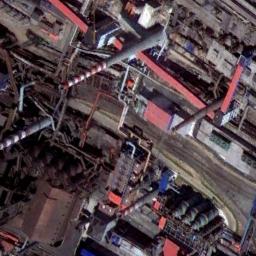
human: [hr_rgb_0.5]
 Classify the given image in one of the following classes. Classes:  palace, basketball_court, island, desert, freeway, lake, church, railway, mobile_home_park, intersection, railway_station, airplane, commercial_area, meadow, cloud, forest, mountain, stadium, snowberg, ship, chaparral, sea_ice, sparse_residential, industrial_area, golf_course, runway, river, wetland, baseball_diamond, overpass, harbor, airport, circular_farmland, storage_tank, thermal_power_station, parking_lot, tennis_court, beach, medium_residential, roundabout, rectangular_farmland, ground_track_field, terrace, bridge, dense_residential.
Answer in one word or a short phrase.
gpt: thermal_power_station